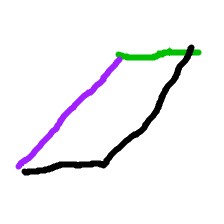
Shape: parallelogram